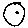
Label: moon